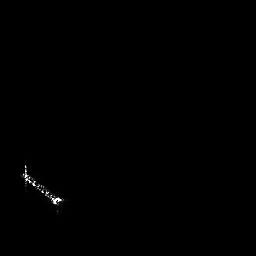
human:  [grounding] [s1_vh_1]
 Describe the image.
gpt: In the satellite image, there is  <ref>1 large ship </ref> <box>[[7, 62, 25, 83, 0]]</box> located at bottom left.